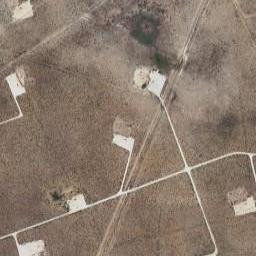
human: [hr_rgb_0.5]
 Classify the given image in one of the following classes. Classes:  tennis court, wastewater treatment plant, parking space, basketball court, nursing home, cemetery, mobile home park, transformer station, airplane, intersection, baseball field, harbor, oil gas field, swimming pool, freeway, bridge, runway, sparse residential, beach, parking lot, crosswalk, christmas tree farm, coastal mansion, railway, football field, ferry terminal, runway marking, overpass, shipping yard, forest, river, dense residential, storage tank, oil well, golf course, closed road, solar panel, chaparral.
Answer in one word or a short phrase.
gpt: oil gas field